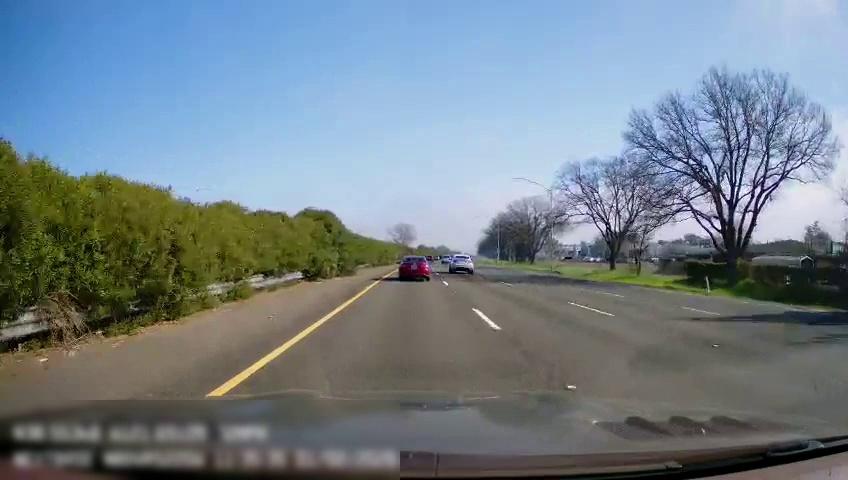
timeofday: Day
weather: Sunny
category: Drivable Space
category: Vehicles | Car
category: Vehicles | SUV
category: Vehicles | SUV
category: Lanes | Current Lane
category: Lanes | Current Lane
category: Lanes | Alternate Lane
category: Lanes | Alternate Lane